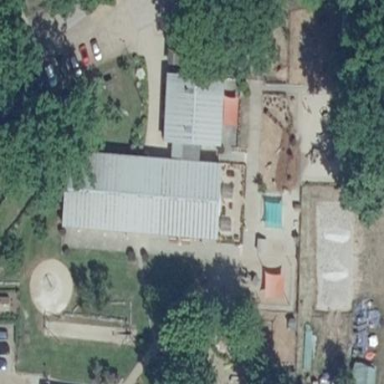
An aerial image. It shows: Kindergarten.